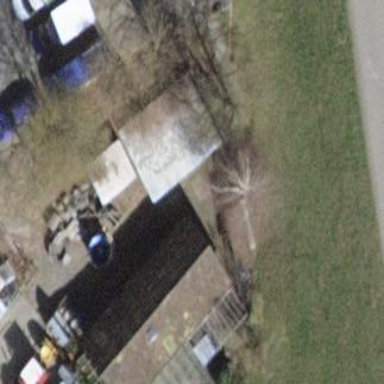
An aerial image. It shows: View of roof of building.